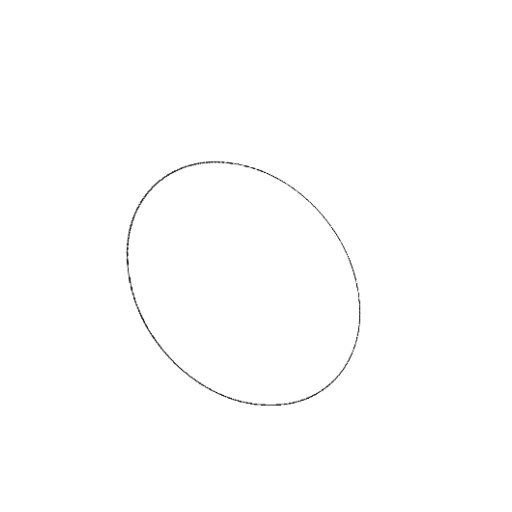
Crossing number: 0